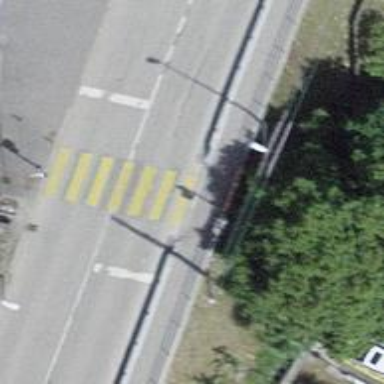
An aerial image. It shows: Marked crossing with zebra stripes on the road.